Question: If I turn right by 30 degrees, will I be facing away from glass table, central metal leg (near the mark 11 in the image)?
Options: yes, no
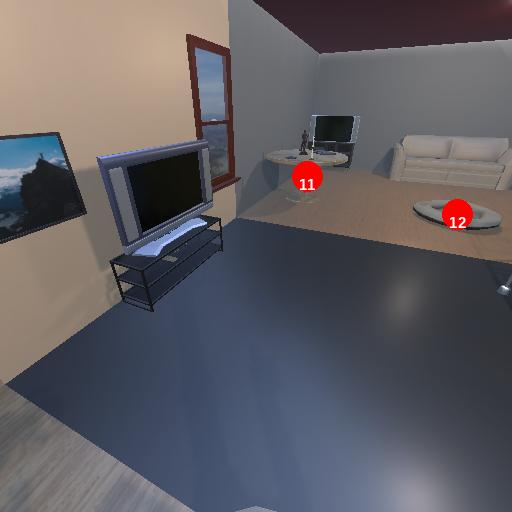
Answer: yes